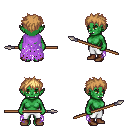
a pixel art fantasy rpg character, female body template, orc, green skin, maroon tattered cape, white pants, light blonde bedhead hairstyle, brown shoes, spear, four views (front, back, left, right), 2x2 character sprite sheet, small pixel art, hard edges, no anti-aliasing